Question: What is the shortcut key for find and navigate in Webstorm IDE? I found it getting used in this video (<URL>.

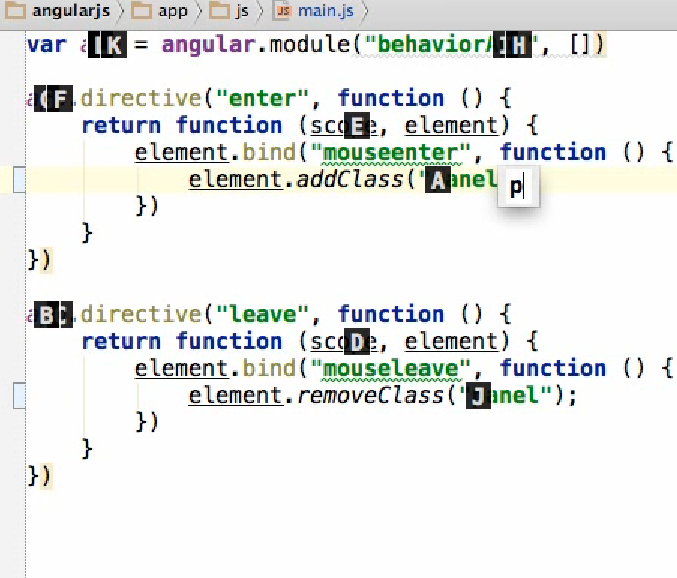
Answer: It's a custom plugin:
<URL>
Install from